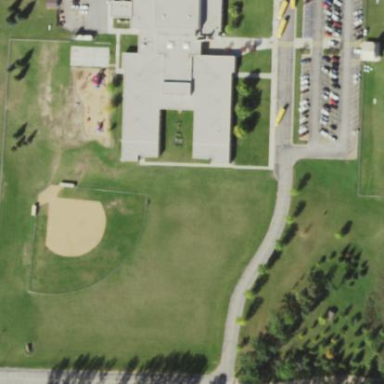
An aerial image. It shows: School building.